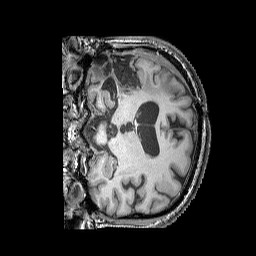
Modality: T1w
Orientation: coronal
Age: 55
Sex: male
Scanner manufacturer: siemens
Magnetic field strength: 3 T
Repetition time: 2.25 s
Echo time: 0.00411 s